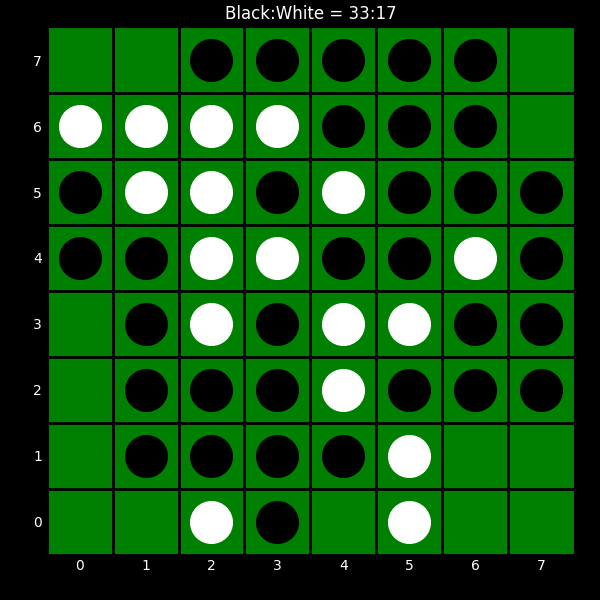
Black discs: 33
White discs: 17